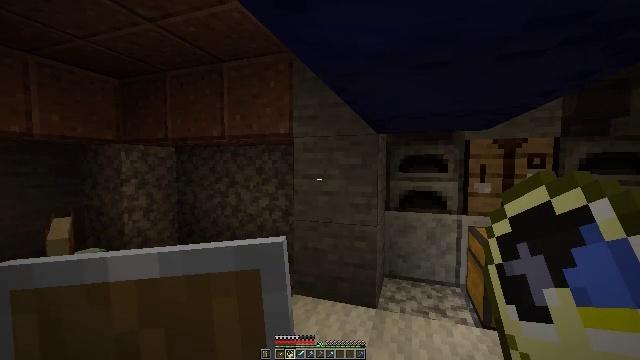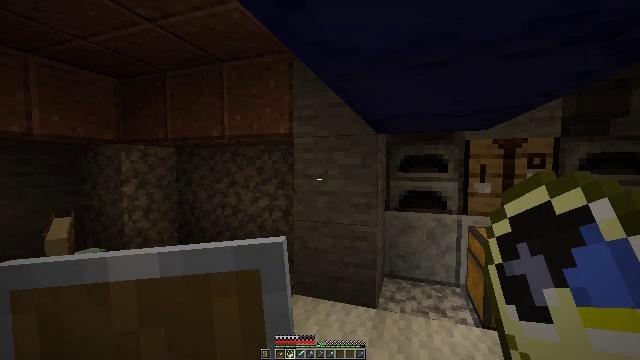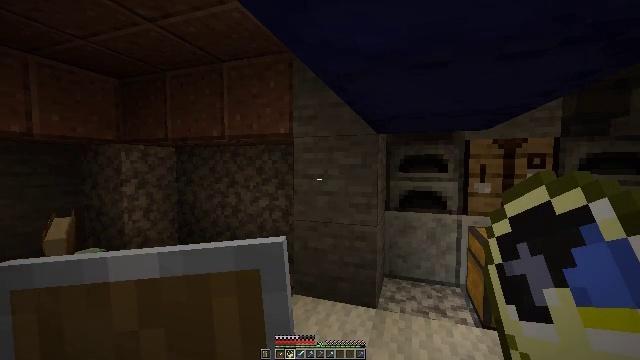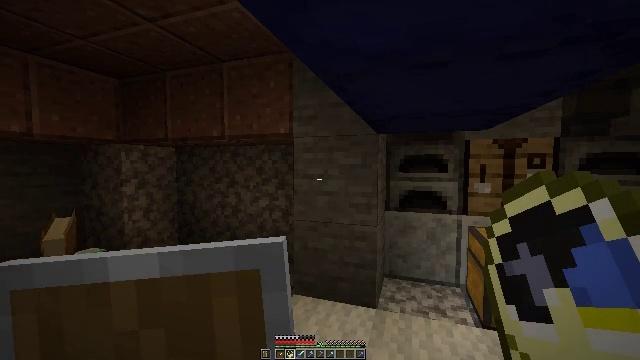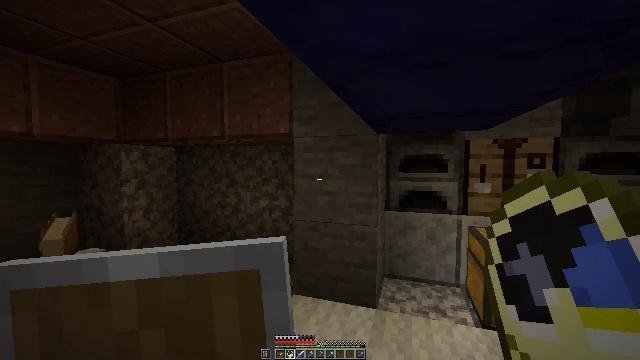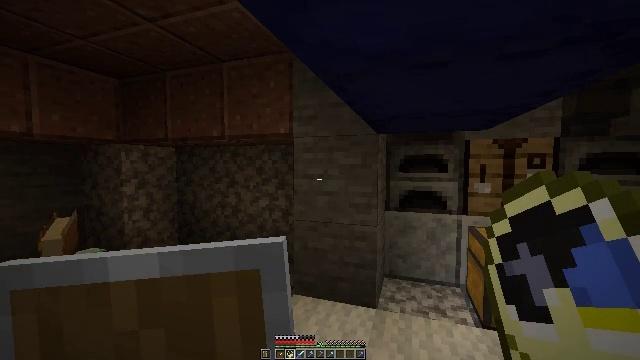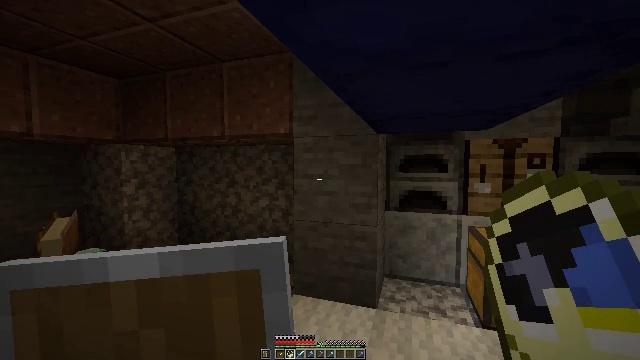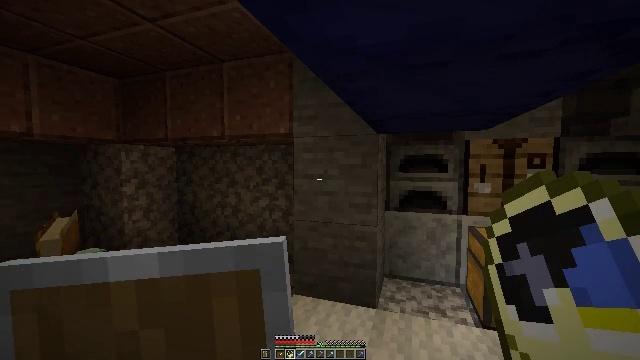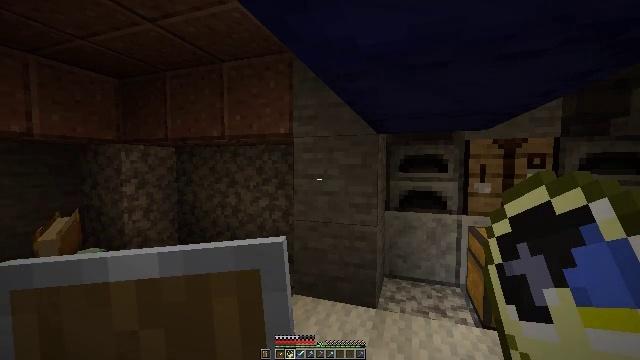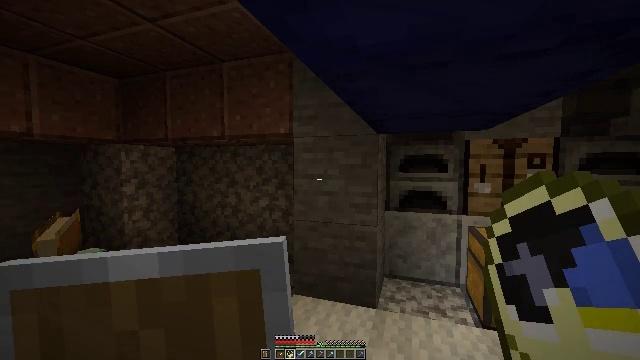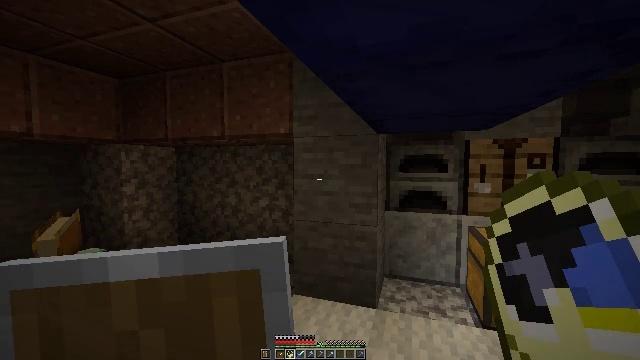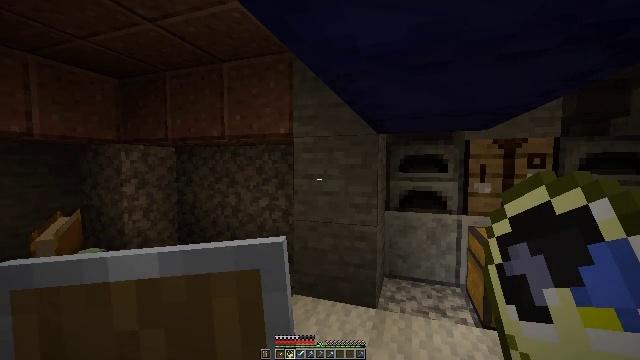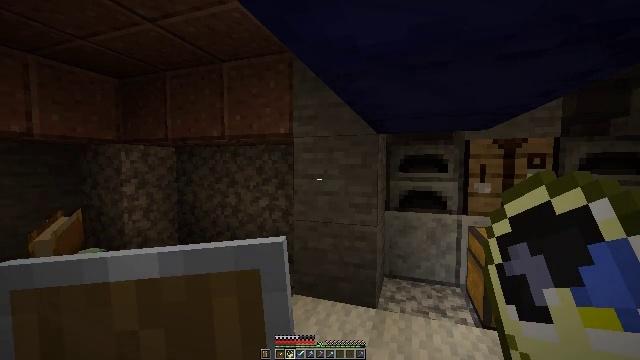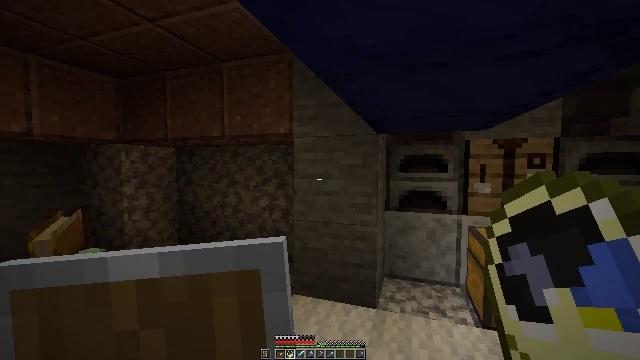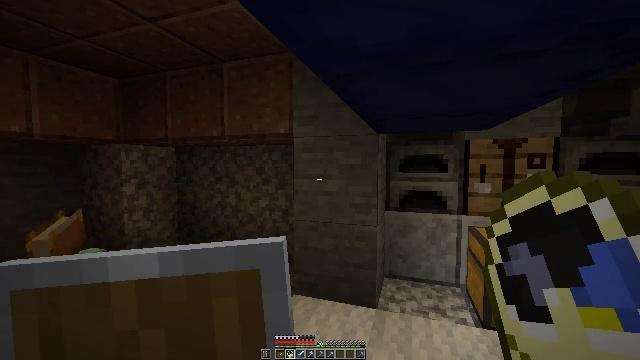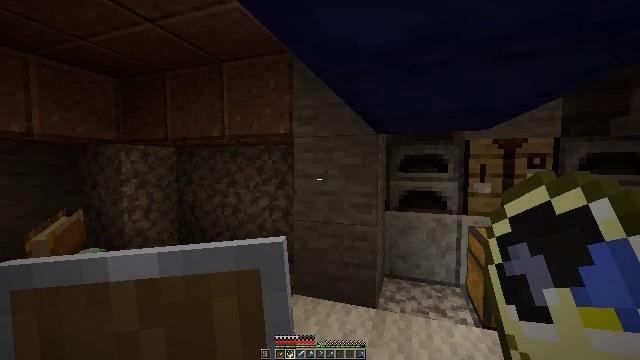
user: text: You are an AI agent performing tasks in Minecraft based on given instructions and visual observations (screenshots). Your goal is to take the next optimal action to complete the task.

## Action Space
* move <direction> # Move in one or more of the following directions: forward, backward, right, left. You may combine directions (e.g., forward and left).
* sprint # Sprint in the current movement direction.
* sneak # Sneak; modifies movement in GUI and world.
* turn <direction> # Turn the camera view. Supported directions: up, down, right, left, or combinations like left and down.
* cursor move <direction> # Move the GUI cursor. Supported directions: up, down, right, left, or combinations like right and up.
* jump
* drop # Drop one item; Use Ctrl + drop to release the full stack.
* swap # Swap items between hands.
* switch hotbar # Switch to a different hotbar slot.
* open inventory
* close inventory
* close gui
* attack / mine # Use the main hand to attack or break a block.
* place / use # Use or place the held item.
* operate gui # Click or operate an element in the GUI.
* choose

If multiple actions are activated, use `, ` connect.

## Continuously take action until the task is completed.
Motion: motion action
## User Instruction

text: Break the blue shulker box to pick it up.
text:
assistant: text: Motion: no_op
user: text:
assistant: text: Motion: no_op
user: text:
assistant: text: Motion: no_op
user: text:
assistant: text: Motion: no_op
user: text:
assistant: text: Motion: no_op
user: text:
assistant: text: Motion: no_op
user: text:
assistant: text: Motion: no_op
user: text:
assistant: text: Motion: no_op
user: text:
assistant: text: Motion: no_op
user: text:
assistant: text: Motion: no_op
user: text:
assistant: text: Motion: no_op
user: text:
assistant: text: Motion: no_op
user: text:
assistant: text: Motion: no_op
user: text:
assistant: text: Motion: no_op
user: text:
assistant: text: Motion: no_op
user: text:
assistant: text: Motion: no_op
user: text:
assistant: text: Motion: no_op
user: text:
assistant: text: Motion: no_op
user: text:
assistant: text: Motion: no_op
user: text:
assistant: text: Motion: no_op
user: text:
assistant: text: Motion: no_op
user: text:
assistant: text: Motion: no_op
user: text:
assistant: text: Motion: no_op
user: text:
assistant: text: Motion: no_op
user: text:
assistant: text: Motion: no_op
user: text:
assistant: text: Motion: no_op
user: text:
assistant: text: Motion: no_op
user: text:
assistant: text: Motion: no_op
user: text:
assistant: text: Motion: turn right and up
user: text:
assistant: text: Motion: turn right and up